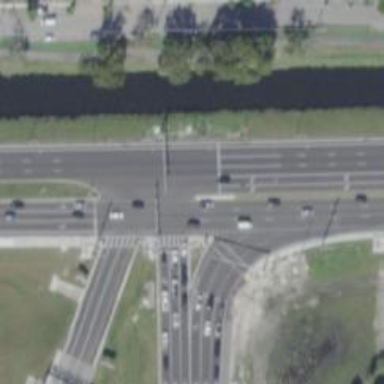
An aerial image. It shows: Asphalt road with separate sidewalk. The road is classified as trunk highway.